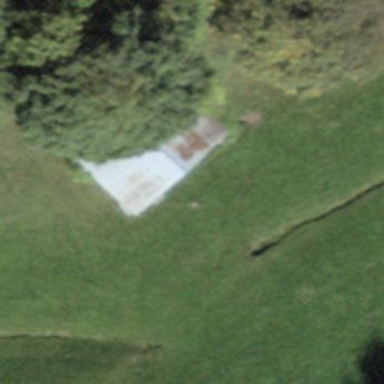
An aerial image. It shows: Barn.